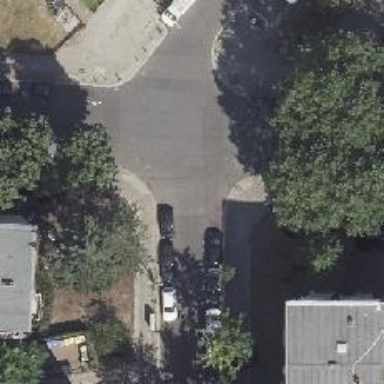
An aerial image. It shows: Asphalt footway with unmarked crossing.